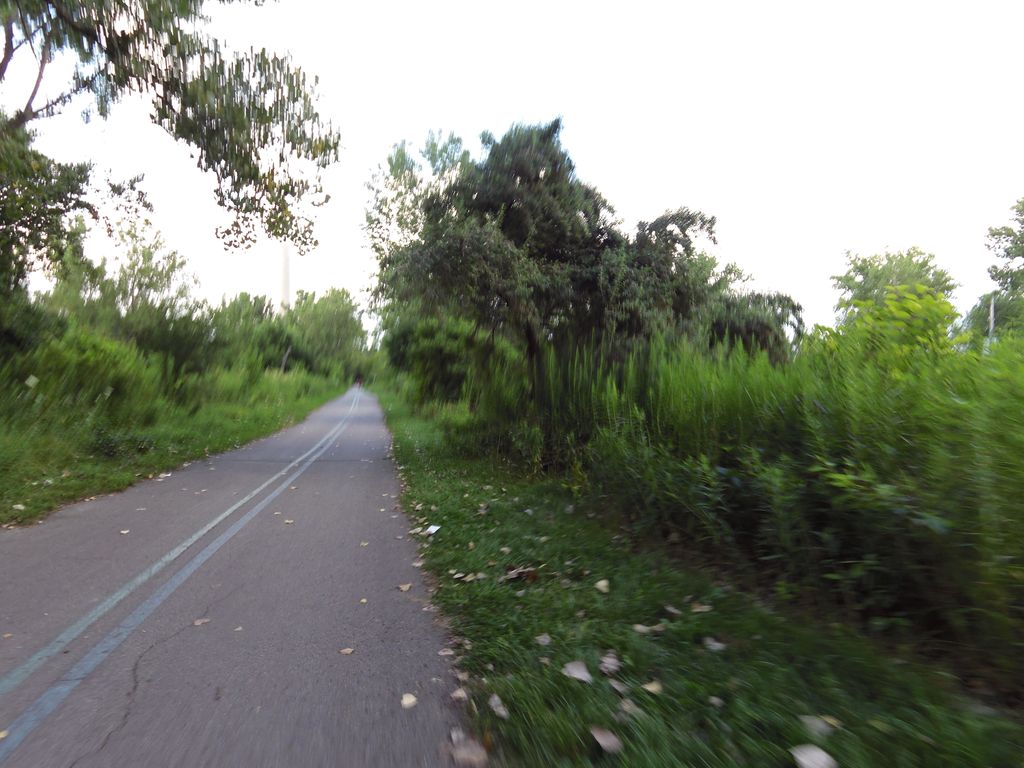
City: toronto